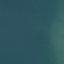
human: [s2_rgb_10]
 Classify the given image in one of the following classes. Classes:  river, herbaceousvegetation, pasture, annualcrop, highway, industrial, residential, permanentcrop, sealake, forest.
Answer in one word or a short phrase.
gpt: SeaLake